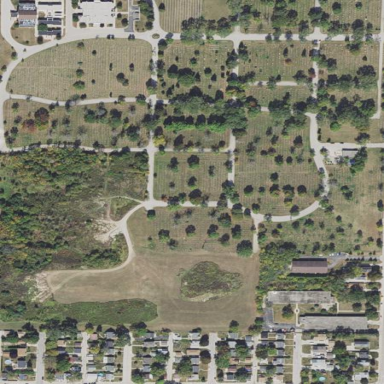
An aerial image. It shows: Cemetery.